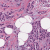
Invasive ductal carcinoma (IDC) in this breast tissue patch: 1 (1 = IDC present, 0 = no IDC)